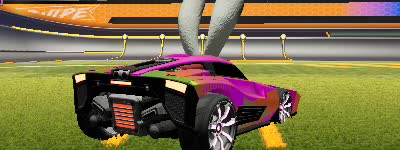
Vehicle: breakout